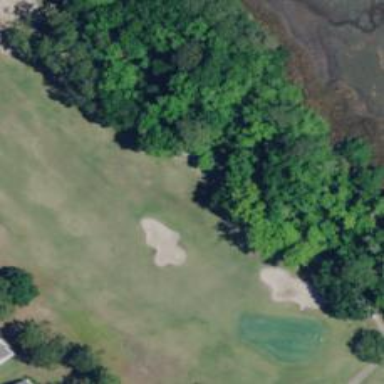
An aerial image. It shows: Scenic golf fairway.